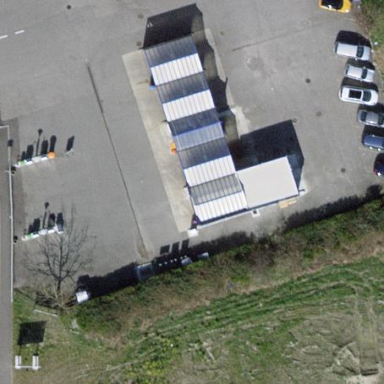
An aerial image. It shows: Building serving as car wash facility.